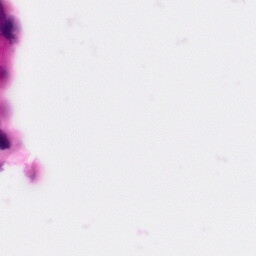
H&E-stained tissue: Pancreatic